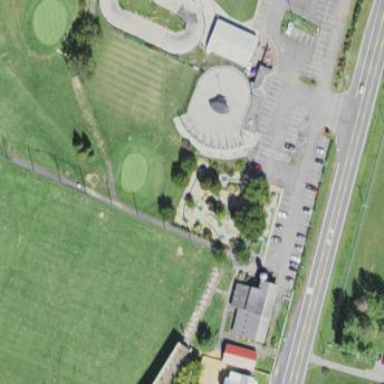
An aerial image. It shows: Miniature golf course surrounded by fence.